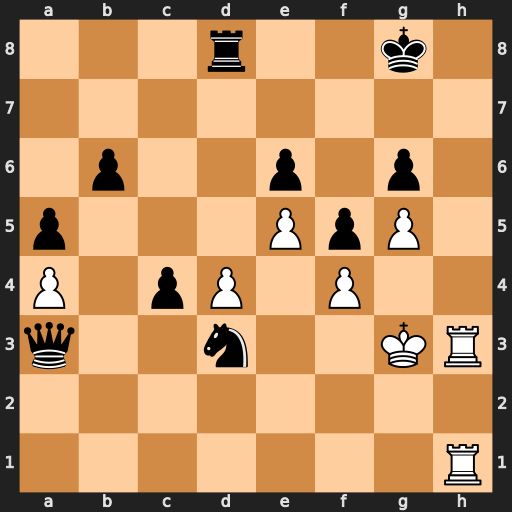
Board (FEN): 3r2k1/8/1p2p1p1/p3PpP1/P1pP1P2/q2n2KR/8/7R
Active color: w
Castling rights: -
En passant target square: -
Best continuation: Rh8+ Kf7 R1h7#